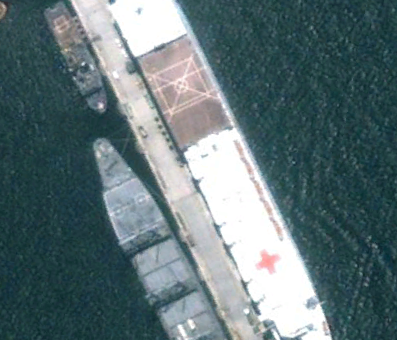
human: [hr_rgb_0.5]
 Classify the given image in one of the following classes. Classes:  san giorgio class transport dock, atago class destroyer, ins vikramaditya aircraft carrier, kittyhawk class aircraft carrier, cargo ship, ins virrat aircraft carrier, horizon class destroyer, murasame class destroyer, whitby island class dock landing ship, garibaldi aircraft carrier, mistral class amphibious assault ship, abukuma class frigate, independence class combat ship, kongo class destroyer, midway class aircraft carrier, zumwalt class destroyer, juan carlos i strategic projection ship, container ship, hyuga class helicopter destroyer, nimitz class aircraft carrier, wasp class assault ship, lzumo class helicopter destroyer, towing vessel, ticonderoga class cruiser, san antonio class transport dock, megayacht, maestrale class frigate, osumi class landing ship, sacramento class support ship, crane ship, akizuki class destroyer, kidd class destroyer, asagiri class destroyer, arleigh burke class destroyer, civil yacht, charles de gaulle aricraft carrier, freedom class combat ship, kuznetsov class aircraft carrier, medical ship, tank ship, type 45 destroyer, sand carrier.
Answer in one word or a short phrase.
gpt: Medical ship